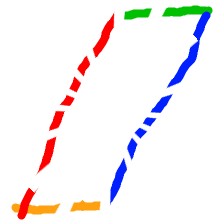
Shape: parallelogram